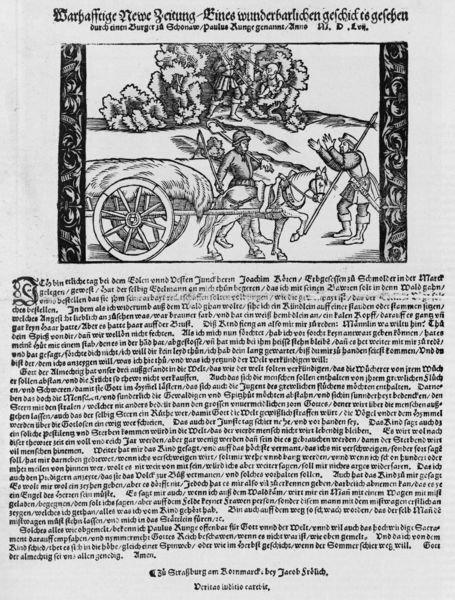
Titel: Warhafftige Newe Zeitung/ Eines wunderbarlichen geschichts
Künstler: Jakob Frölich
Standort: Zürich.
Institution: Wickiana
Schlagwörter: mann, schatten, weiß, bäume, menschen, geste, grau, hüte, licht, männer, schwarz, straße, stroh, szene, zeichnung, gras, tier, weg, geschichte, rahmen, bild, feld, busch, büsche, land, blatt, renaissance, bauern, pferd, räder, ranken, hufe, mähne, schweif, zügel, holzschnitt, schrift, papier, haltung, ernte, heu, korn, last, grafik, graphik, speichen, karre, rad, wagen, lanze, soldaten, floral, ornamente, deutsch, bauer, buch, druck, druckgraphik, druckgrafik, schraffur, stich, titel, seite, illustration, schwarzweiß, schwert, text, zeitung, buchstaben, soldat, initiale, überschrift, titelblatt, deichsel, bleistift, stiefel, ritter, schimmel, typen, buchdruck, titelbild, verwischt, antik, griechisch, mittelalter, wächter, speer, zeilen, ornamentik, joch, nabe, typographie, heuwagen, knecht, verziehrung, fuhrwerk, latein, sperr, druckschrift, typenschrift, majuskel, gebärde, illustratio, rhmen, typendruck, zuruf, versalien, landsknecht, helebarde, straßburg, druc, satzspiegel, 1500, 30-jähriger krieg, newe, iehen